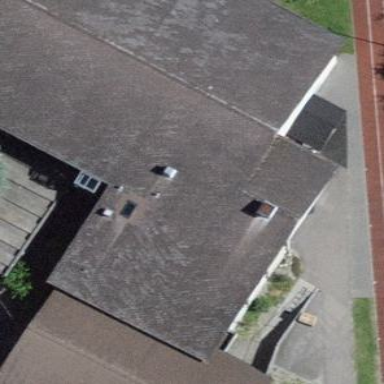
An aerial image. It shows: School building with gabled roof.